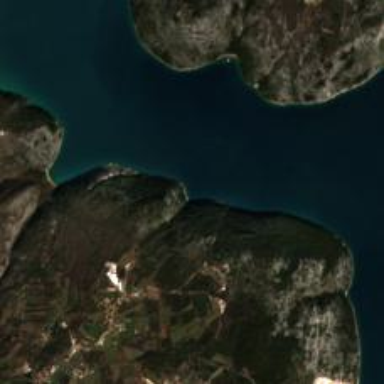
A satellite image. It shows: Beautiful bay in nature.